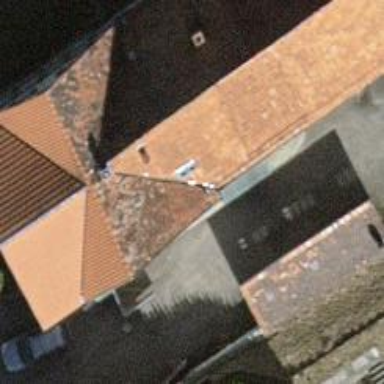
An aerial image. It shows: Restaurant.